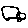
Label: car